Field crop: maize
Growth stage: 2
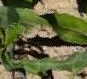
Species: maize